Question: I want to change the BackColor of the PopUp control that is shown if you select the DropDown button in an SearchLookUpEdit but I can't find an appropriate property to do this.

Btw. I use a defaultLookAndFeel object with Style set to "UltraFlat" so I can't define it within the skin.
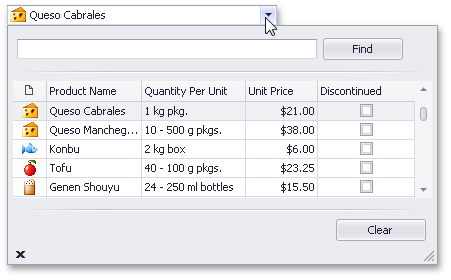
Answer: With a little help from devexpress support: <URL>
'''
Private Sub SearchLookUpEdit1_Popup(sender As System.Object, _
e As System.EventArgs) Handles SearchLookUpEdit1.Popup
Dim popupControl As Control = CType(sender, IPopupControl).PopupWindow
popupControl.BackColor = Color.LightBlue
Dim lc As LayoutControl = CType(popupControl.Controls(2).Controls(0), LayoutControl)
Dim lcgroup As LayoutControlGroup = CType(lc.Items(0), LayoutControlGroup)
lcgroup.AppearanceGroup.BackColor = Color.LightBlue
End Sub
'''